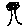
Label: tree